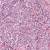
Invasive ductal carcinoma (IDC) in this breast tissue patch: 1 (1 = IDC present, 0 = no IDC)